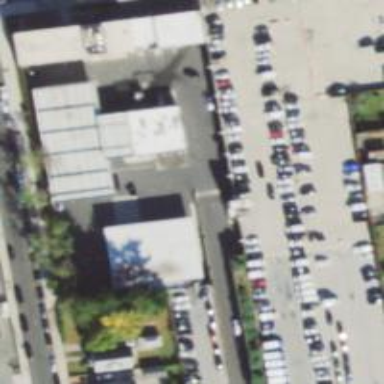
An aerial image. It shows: Car rental facility.